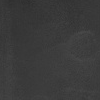
Atmospheric dust classification: dusty